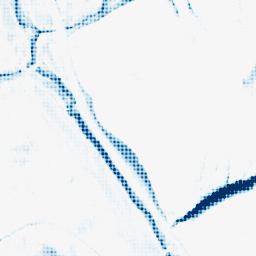
Category: morphological
Decomposition family: morphological_rect
Decomposition parameters: operation: closing
width: 10
height: 20
Upsampling method: sinc_blackman
Upsampling parameters: scale: 8
kernel_size: 8
Upsampling scale: 8